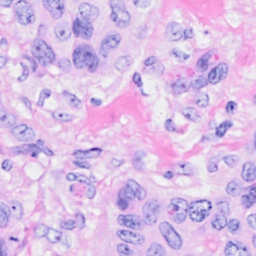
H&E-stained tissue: Breast